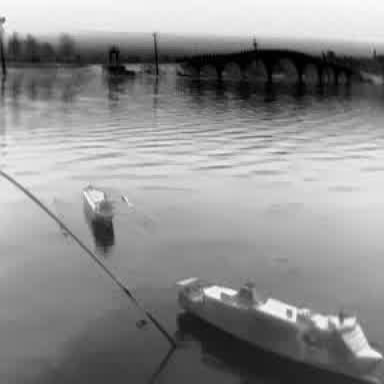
There are two objects shown in the infrared image, including a liner, and a container_ship.